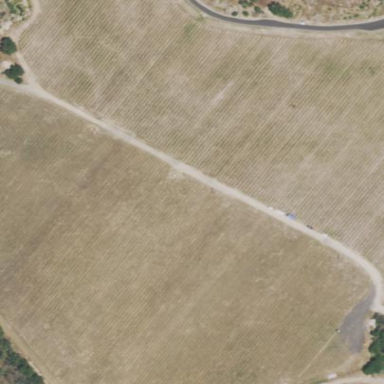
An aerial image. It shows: Vineyard growing grapes.